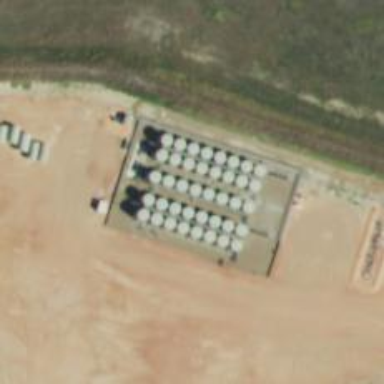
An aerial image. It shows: Storage tank with man-made structure.